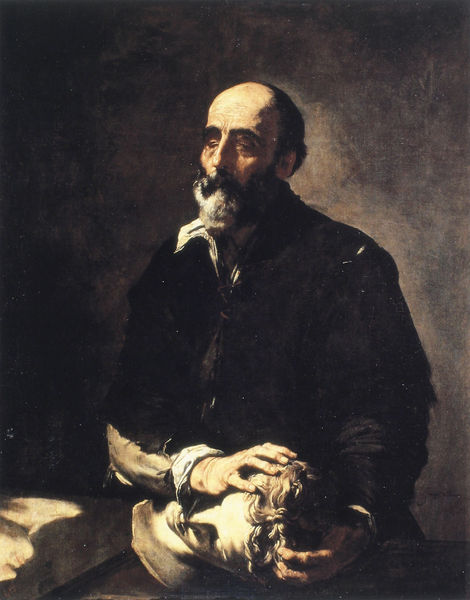
Titel: Der Tastsinn (Der Blinde Von Gambassi)
Künstler: Jusepe de Ribera
Institution: Madrid, Museo del Prado
Schlagwörter: dunkel, hand, kopf, mann, ölbild, hund, tuch, bart, porträt, kind, büste, geschlossen, spanisch, fühlen, garu, grauer bart